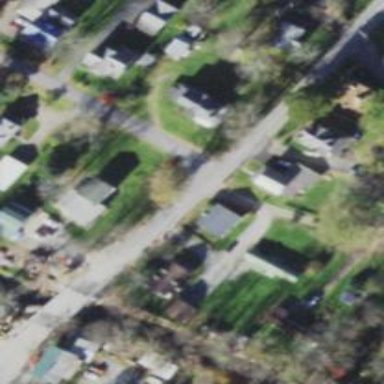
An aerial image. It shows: Road with stop sign.